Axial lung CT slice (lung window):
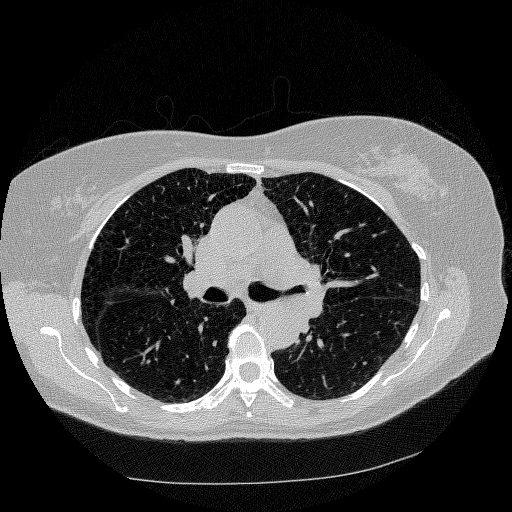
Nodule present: no